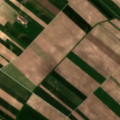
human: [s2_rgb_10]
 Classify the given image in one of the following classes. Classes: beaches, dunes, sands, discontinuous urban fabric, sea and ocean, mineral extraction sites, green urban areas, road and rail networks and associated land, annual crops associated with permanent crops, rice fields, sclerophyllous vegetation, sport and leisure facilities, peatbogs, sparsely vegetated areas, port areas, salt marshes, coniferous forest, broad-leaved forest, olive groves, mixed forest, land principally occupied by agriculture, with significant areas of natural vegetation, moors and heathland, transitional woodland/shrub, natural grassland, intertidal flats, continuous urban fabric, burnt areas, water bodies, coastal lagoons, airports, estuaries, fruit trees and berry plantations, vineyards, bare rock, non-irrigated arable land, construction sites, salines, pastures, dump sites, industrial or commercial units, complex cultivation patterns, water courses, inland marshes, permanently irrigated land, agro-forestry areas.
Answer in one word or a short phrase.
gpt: non-irrigated arable land